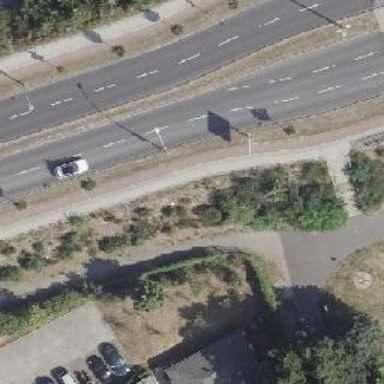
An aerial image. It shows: Secondary road with asphalt surface. It has lane markings and is dual carriageway.